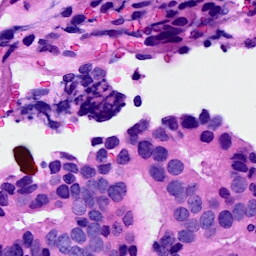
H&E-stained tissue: Breast